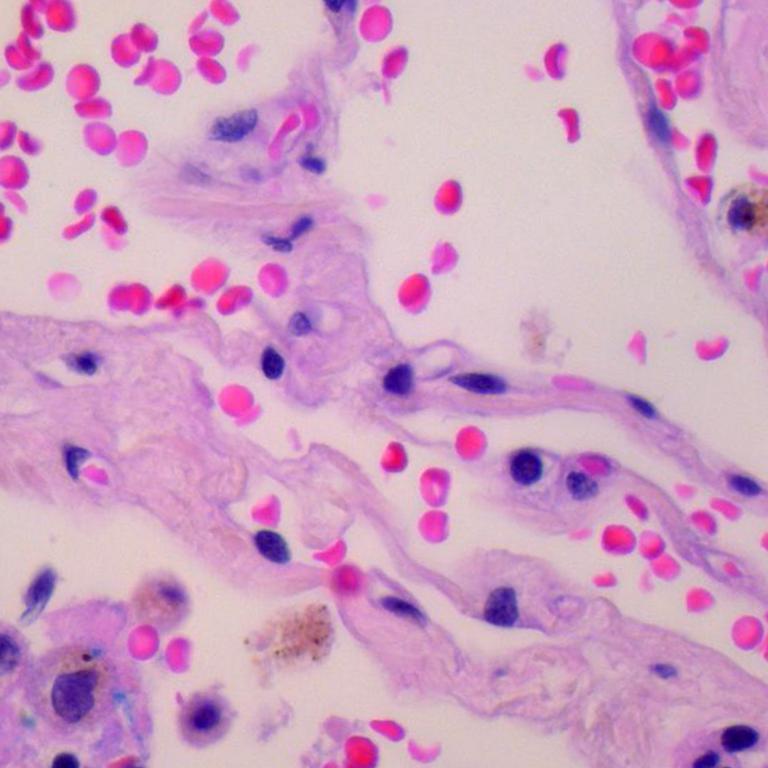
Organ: lung
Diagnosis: benign